Question: When I click on add new article, Joomla shows the page incompletely.
It doesn't even show the form itself completely.

Even now that I have enabled the debug mode, it doesn't show anything. I think that something 'die()'s the process of outputting the page to the browser.
Please note that I haven't had a joomla installation. It was working very well a bit little ago.
I haven't also changed a deep core setting. I think that I have only changed jcomment setting that doesn't look related to the problem.
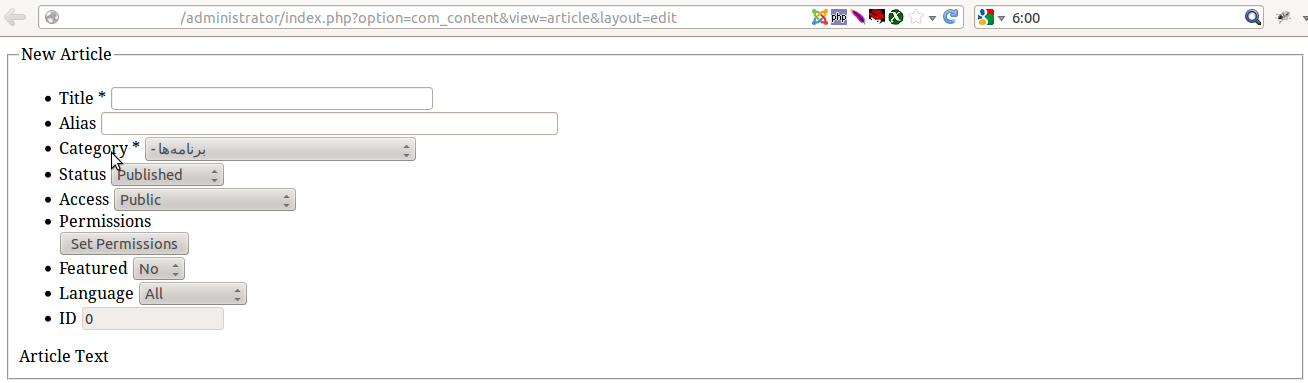
Answer: Add this code in this file 'root/administrator/components/com_content/content.php'
'''
ini_set('display_errors', '1');
error_reporting(E_ALL ^ E_NOTICE);
'''
If no error comes check for die or exit statement with any of the editor which has search functionality.If this also does not work rename the com_content of administrator and upload the fresh one.
let me know if it does not work.